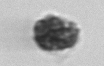
Label: coccolithophorid